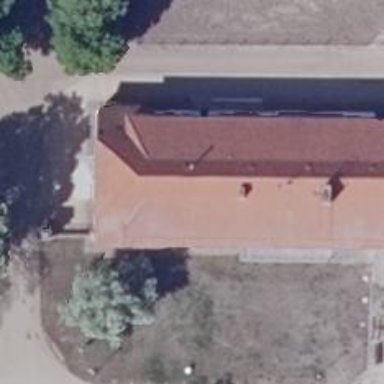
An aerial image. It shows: Restaurant.